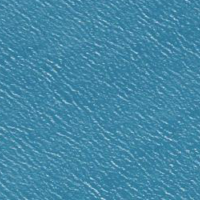
EUNIS habitat code: 14
Species observed at this site:
Corvus corone
Gypaetus barbatus
Sylvia borin
Aegithalos caudatus
Sylvia atricapilla
Spinus spinus
Gavia pacifica
Poecile palustris
Gavia arctica
Cuculus canorus
Erithacus rubecula
Phoenicurus ochruros
Phoenicurus phoenicurus
Corvus corax
Periparus ater
Cyanistes caeruleus
Lophophanes cristatus
Chloris chloris
Troglodytes troglodytes
Corvus cornix
Passer domesticus
Turdus merula
Saxicola rubetra
Hirundo rustica
Turdus pilaris
Cinclus cinclus
Pyrrhocorax graculus
Aquila chrysaetos
Phylloscopus trochilus
Motacilla alba
Delichon urbicum
Tachybaptus ruficollis
Podiceps cristatus
Actitis hypoleucos
Turdus philomelos
Fulica atra
Oenanthe oenanthe
Anthus trivialis
Anthus spinoletta
Dendrocopos major
Podiceps nigricollis
Turdus viscivorus
Buteo buteo
Chroicocephalus ridibundus
Muscicapa striata
Phylloscopus collybita
Alauda arvensis
Pica pica
Sitta europaea
Nucifraga caryocatactes
Falco tinnunculus
Picus viridis
Ficedula hypoleuca
Motacilla cinerea
Anas platyrhynchos
Linaria cannabina
Aythya fuligula
Fringilla coelebs
Lanius collurio
Ptyonoprogne rupestris
Carduelis carduelis
Phalacrocorax carbo
Parus major
Accipiter nisus